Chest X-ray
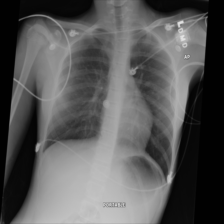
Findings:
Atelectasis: negative
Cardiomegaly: negative
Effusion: negative
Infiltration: negative
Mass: negative
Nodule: negative
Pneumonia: negative
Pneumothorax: negative
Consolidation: negative
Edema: negative
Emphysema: negative
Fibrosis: negative
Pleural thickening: negative
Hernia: negative